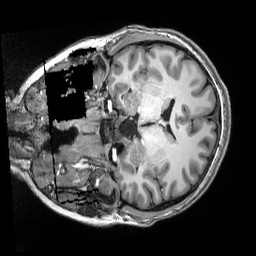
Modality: T1w
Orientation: coronal
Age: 20
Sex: female
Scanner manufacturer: siemens
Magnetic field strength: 3 T
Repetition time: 2.5 s
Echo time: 0.00343 s